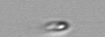
Label: flagellate_morphotype3